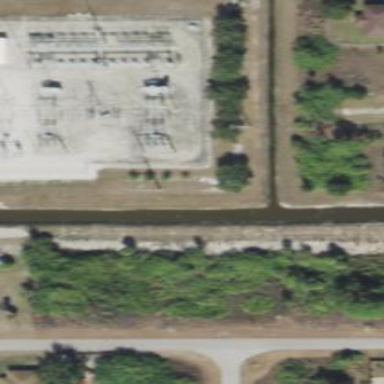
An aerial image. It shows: Distribution-level power substation.